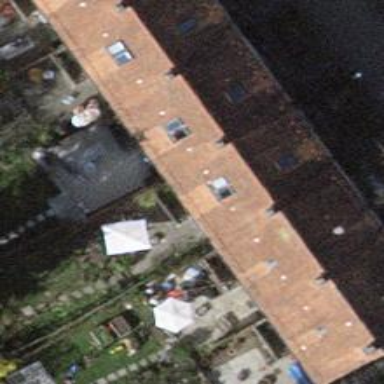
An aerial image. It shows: Beige house with gabled roof covered in orange-red roof tiles. The roof is oriented across the building.